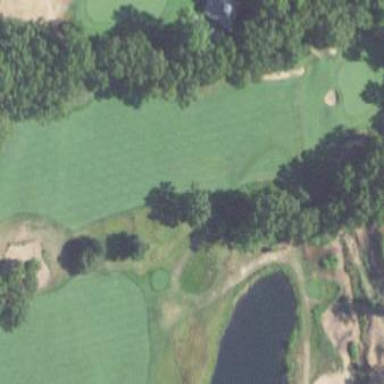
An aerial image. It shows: Grassy area designated as golf fairway.